Field crop: maize
Growth stage: 2
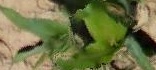
Species: maize